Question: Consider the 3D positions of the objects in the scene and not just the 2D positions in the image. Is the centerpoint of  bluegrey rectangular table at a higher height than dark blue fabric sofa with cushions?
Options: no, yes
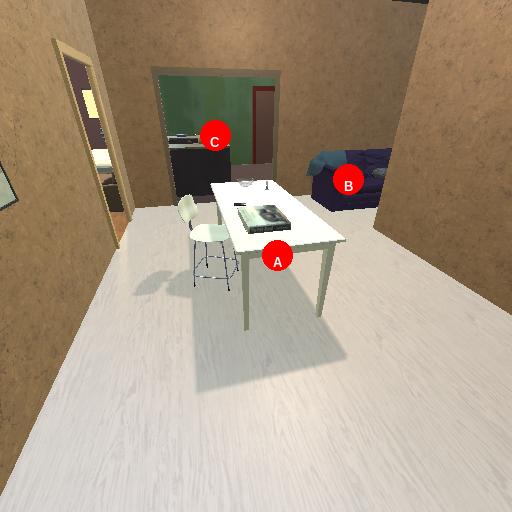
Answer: no